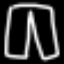
Label: pants